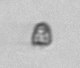
Label: Pyramimonas